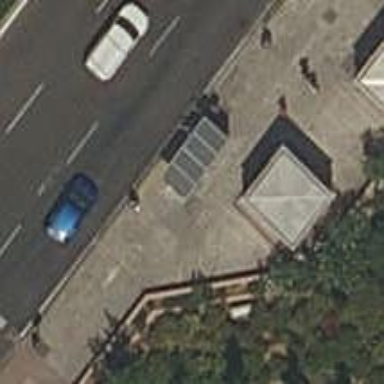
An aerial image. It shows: Bus stop with shelter. It is platform for public transport.